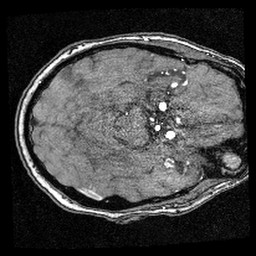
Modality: angio
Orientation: axial
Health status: ill
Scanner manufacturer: siemens
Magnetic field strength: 3 T
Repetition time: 0.021 s
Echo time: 0.00369 s